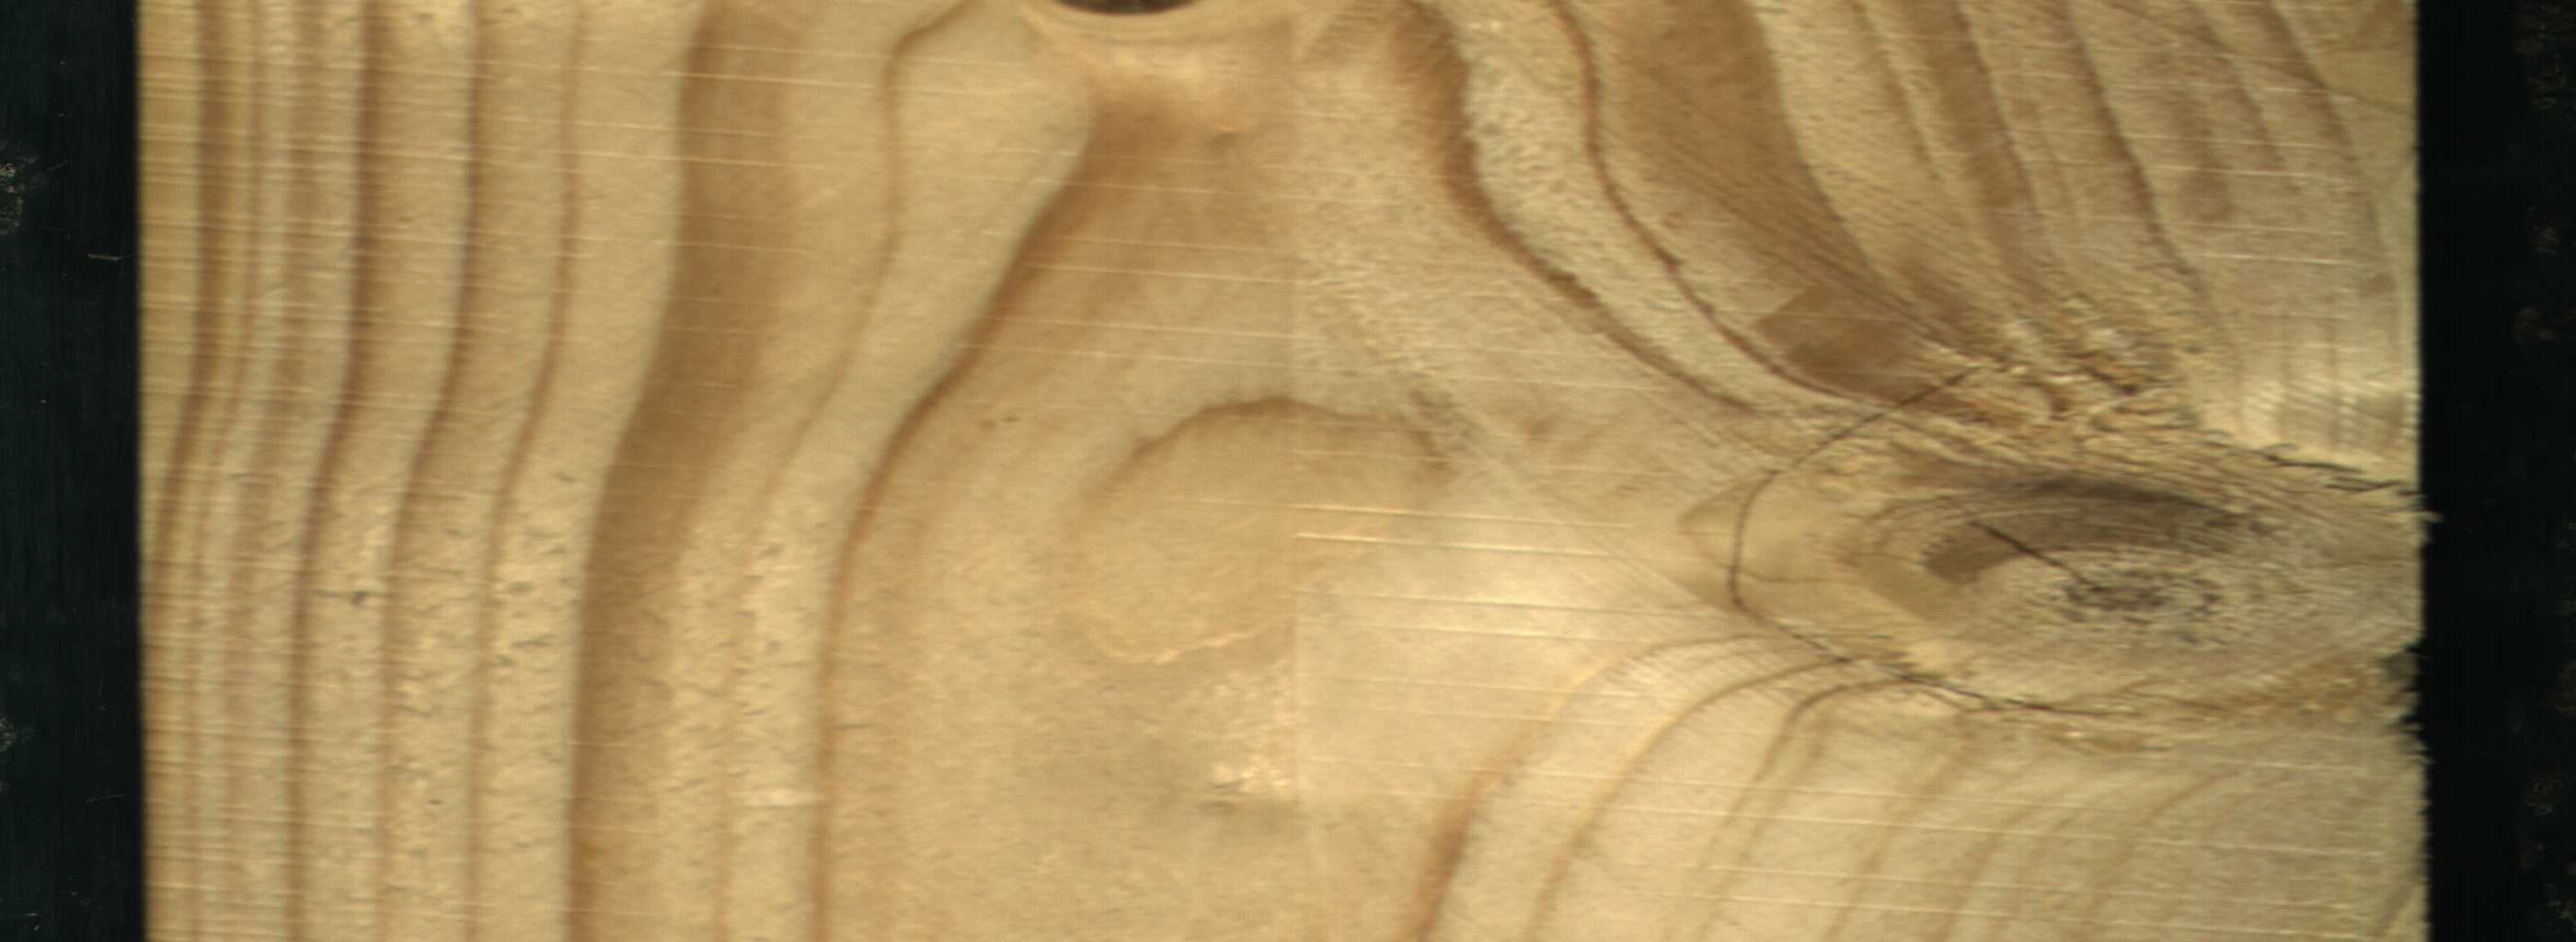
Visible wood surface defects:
Crack
knot_with_crack
Dead_Knot